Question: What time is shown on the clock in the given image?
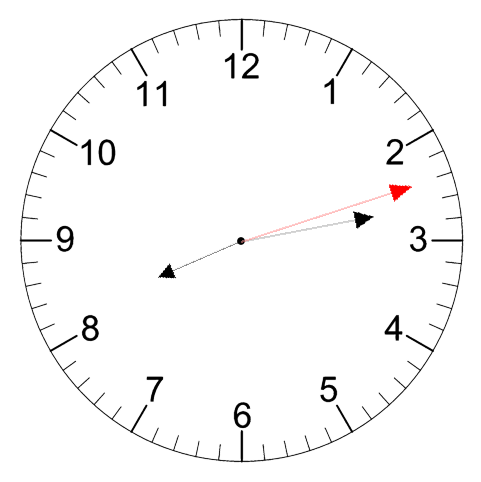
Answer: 08:13:12